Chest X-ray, AP view. Patient: 45 years old, sex F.
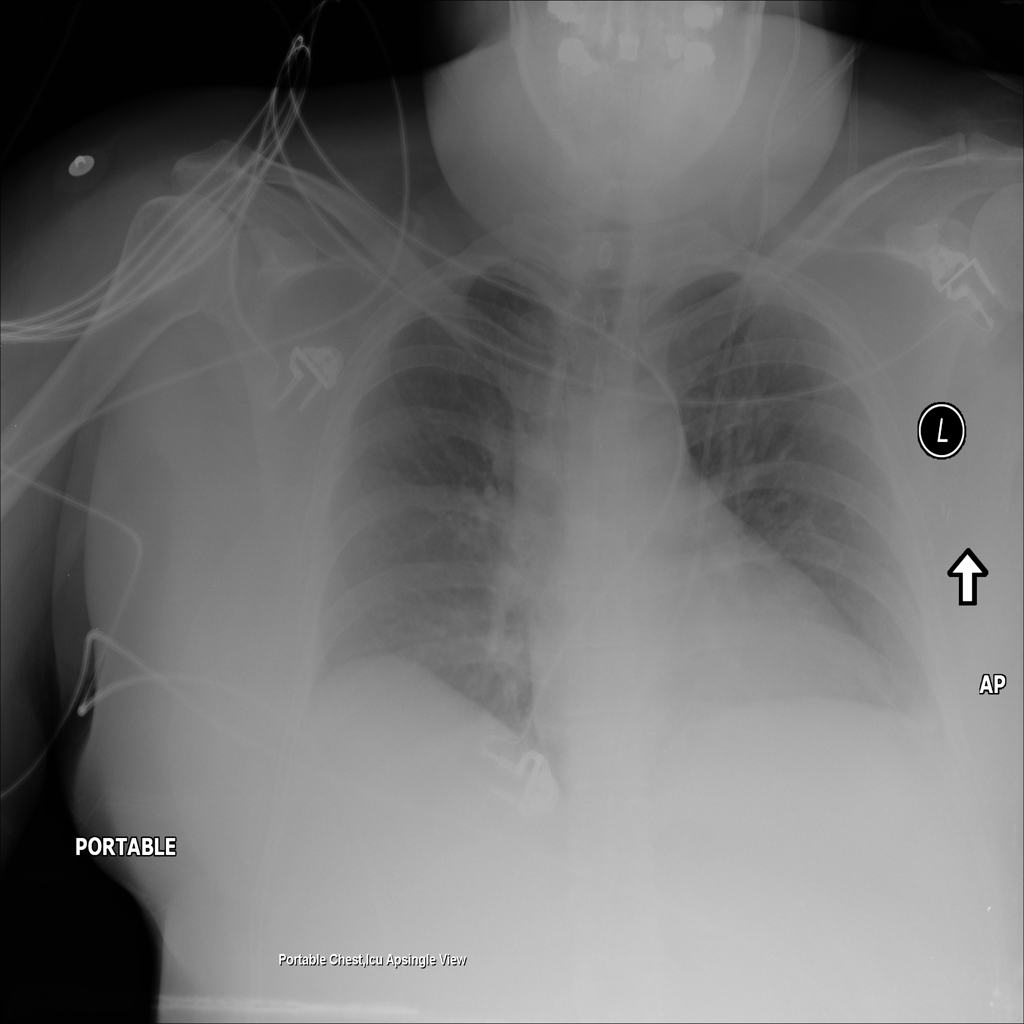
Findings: No Finding